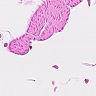
Metastatic tissue present: no